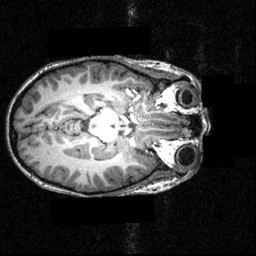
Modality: T1w
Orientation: axial
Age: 27
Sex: female
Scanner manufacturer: siemens
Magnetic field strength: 3.951 T
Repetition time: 1.5 s
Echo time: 0.00335 s